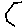
Label: hexagon